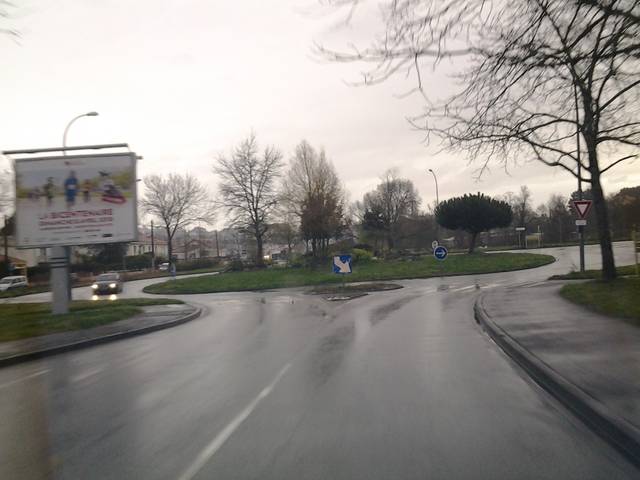
Region: France
Coordinates: 46.661, -1.427